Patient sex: F
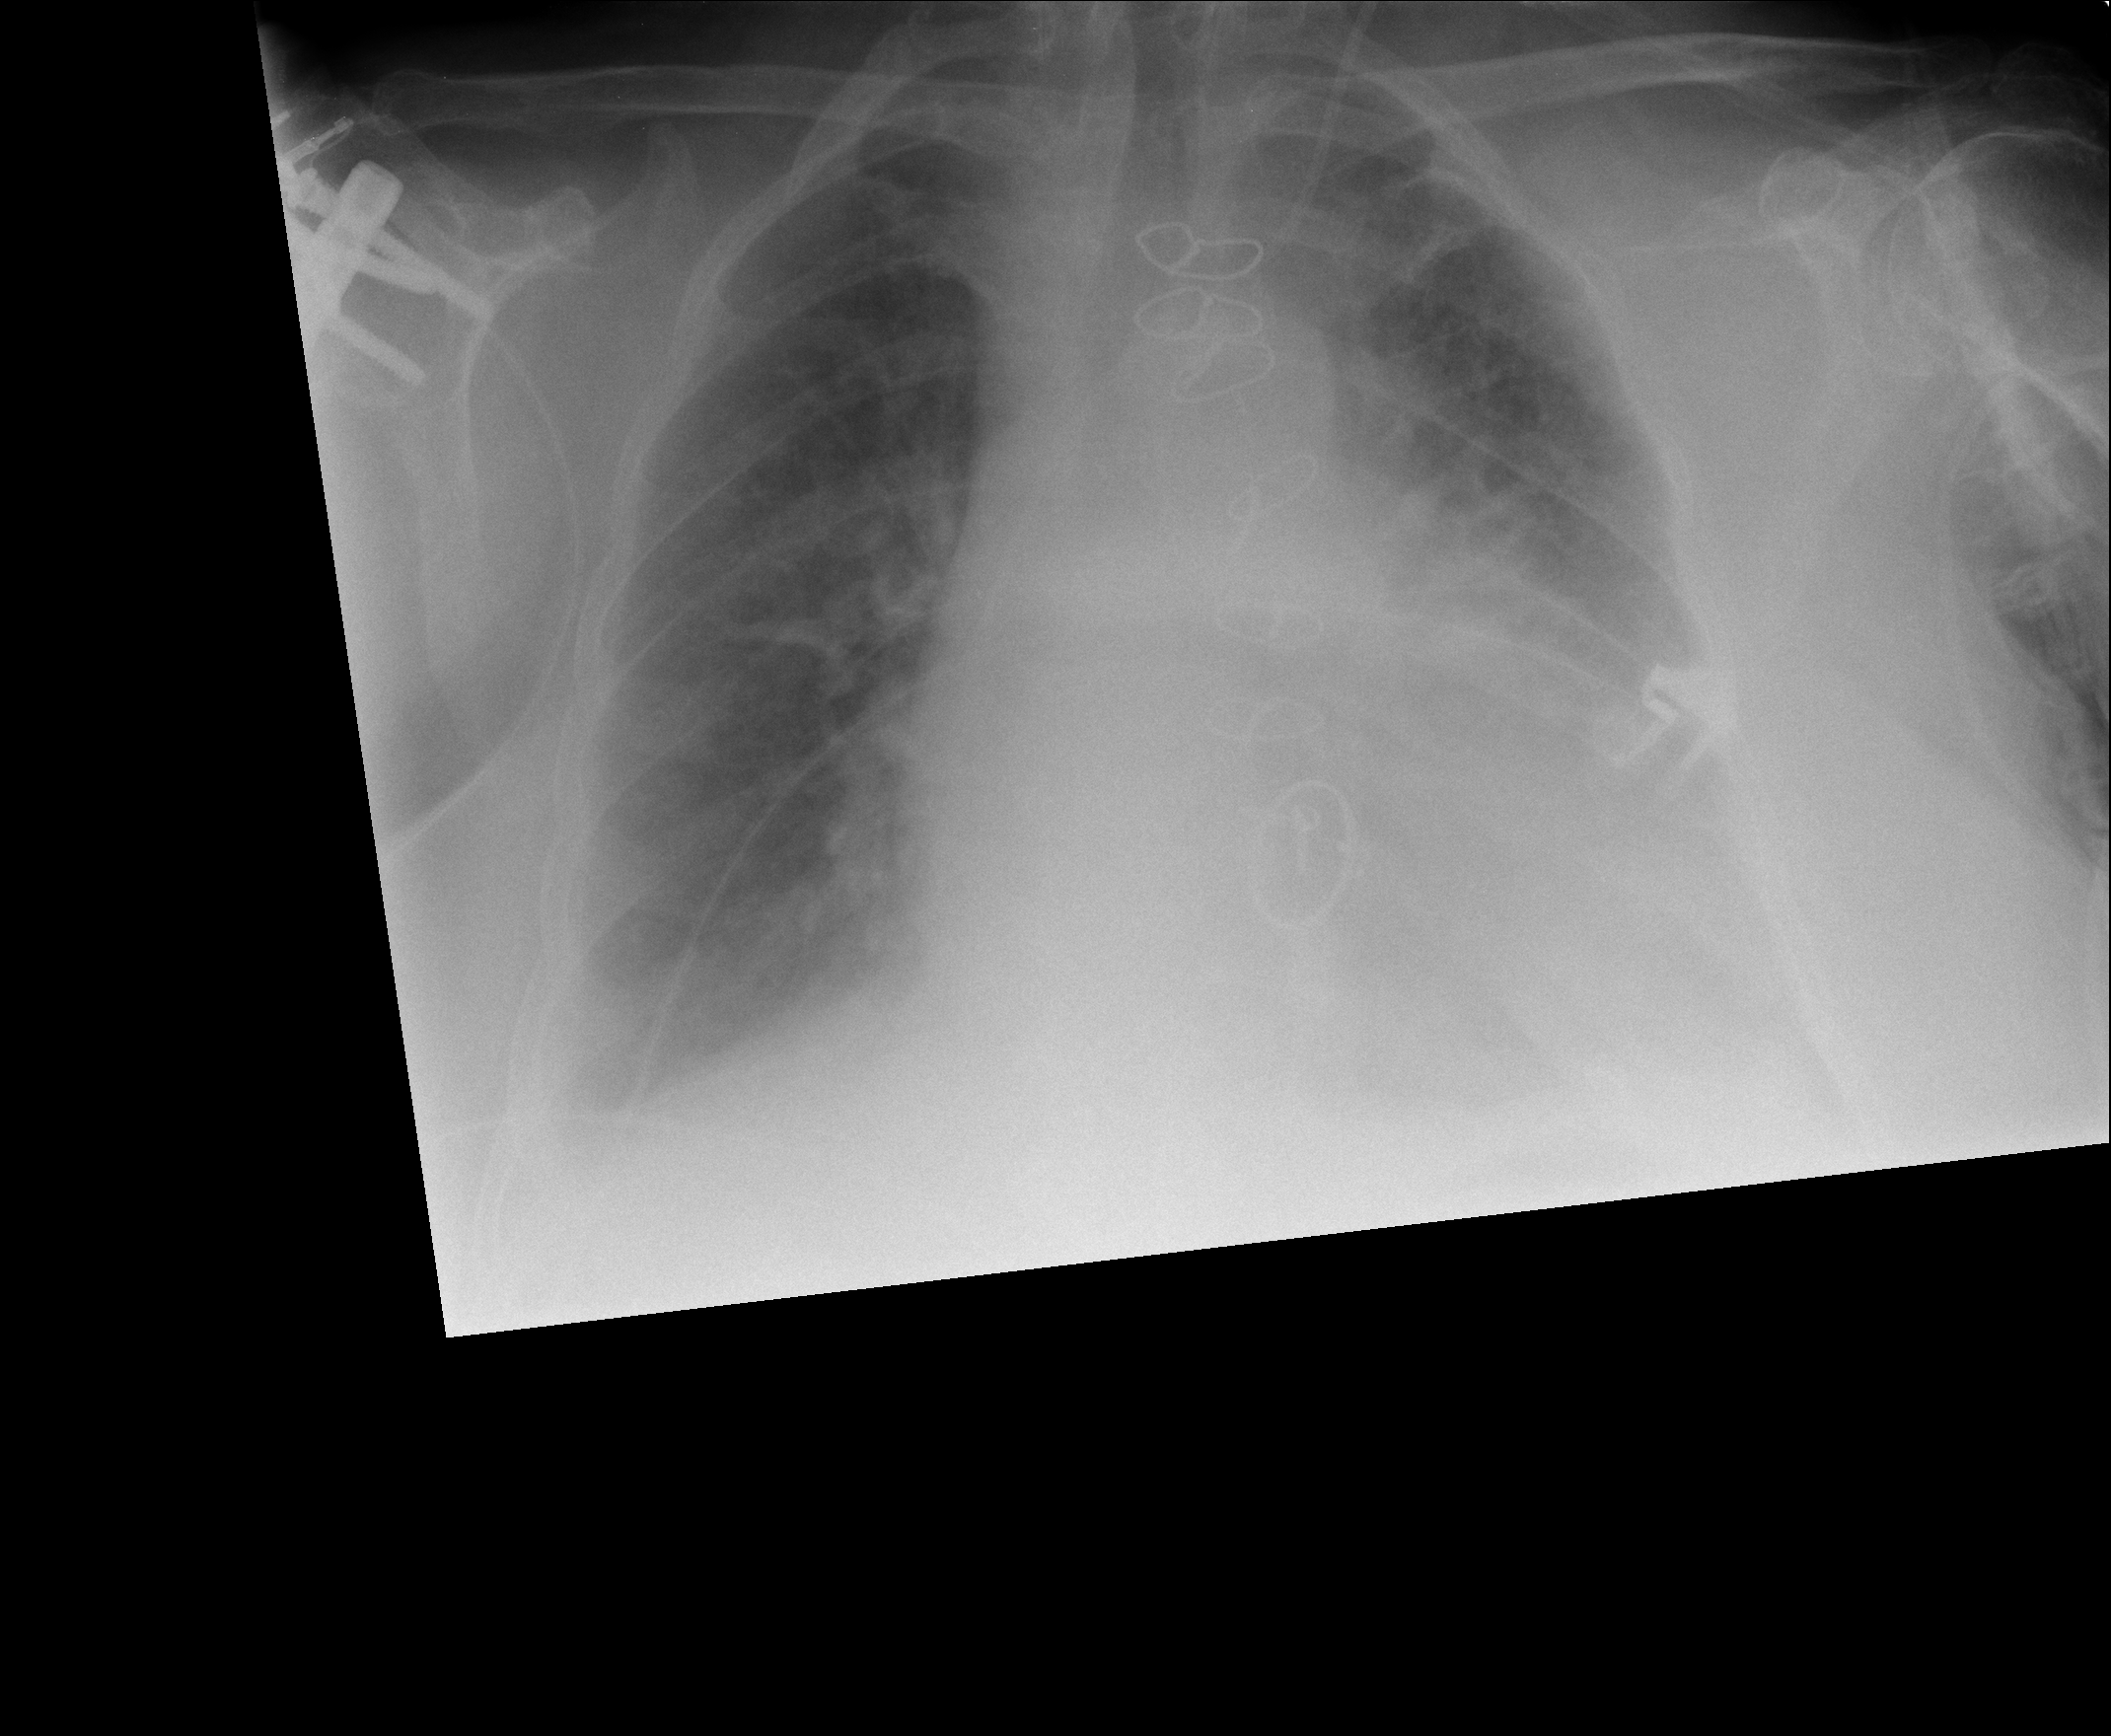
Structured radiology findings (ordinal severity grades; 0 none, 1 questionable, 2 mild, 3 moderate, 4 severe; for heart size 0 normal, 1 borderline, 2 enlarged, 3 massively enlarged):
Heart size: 2
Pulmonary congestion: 3
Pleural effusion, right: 2
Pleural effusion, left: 2
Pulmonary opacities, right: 0
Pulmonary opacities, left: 0
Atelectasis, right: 2
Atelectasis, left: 2